Question: Here is an example screenshot of what I'm aiming for:

Further details:
I am capable of creating the pageviewcontroller on a view controller, the main question points towards creating a system in which the viewcontroller disappears with a button and appears at startup when the app is to the user.
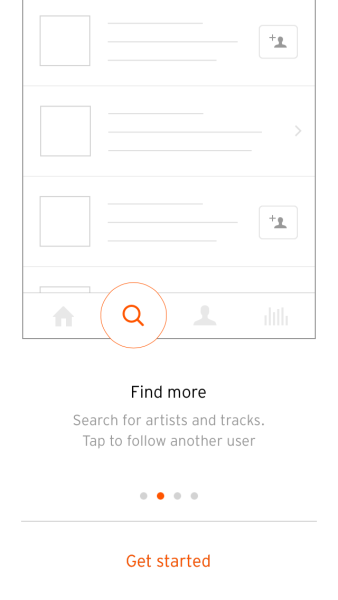
Answer: I managed to do this in the following sample project that I have developed for you, it is fully documented for your understanding and uploaded it <URL>
How does it work. UIViewController, which is the First View Controller (This will be the first viewcontroller of your app) has a variable called "value" of type Int which by default is set to "0", when the View appears it will see that value is equal to cero so it will perform the segue TutorialSegue which will take you to the "Tutorial" View. Tutorial View has a button which will turn the value of "value" to 1. Making the Main View Appear.
(Sorry for answering your question on an xcode project, I couldn't find a better way to explain)